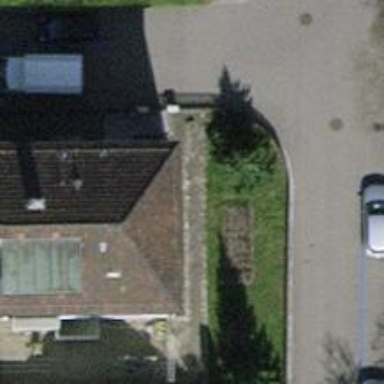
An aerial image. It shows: Hipped roof apartment building.